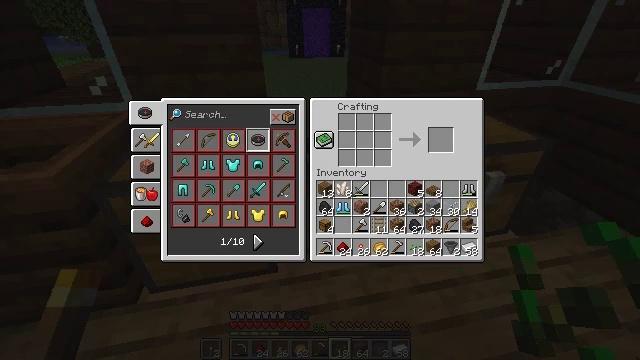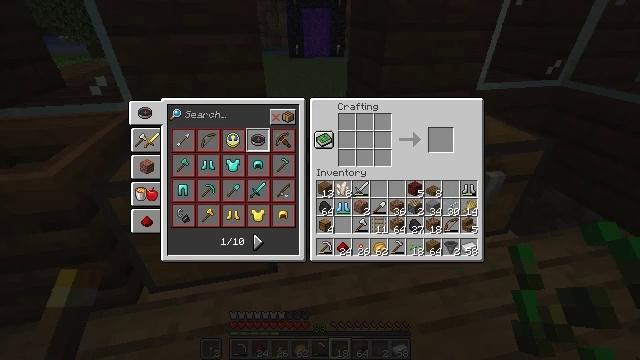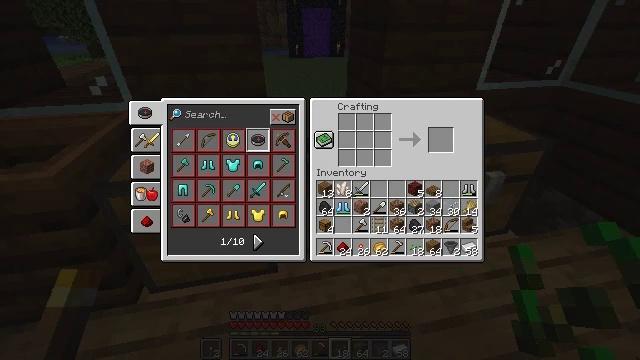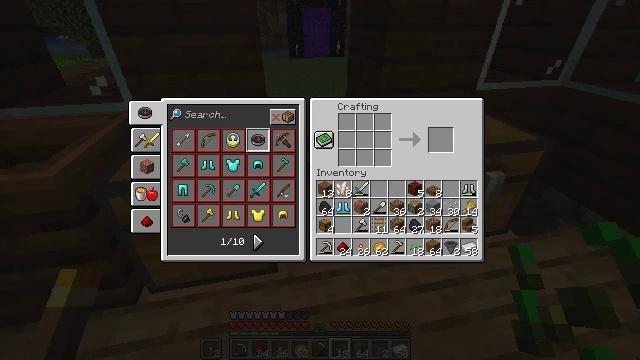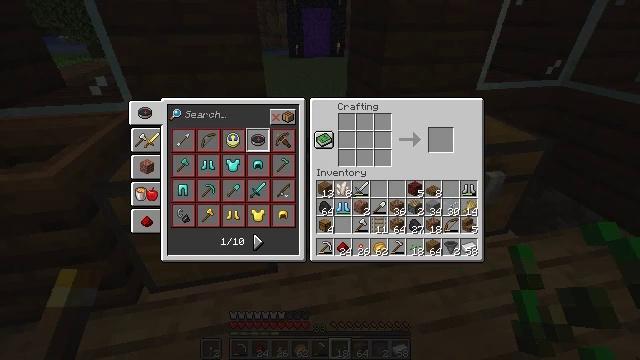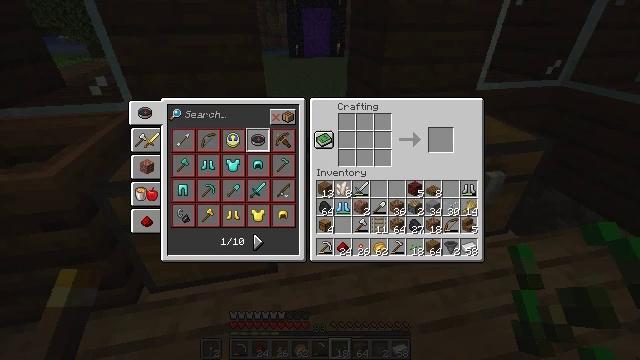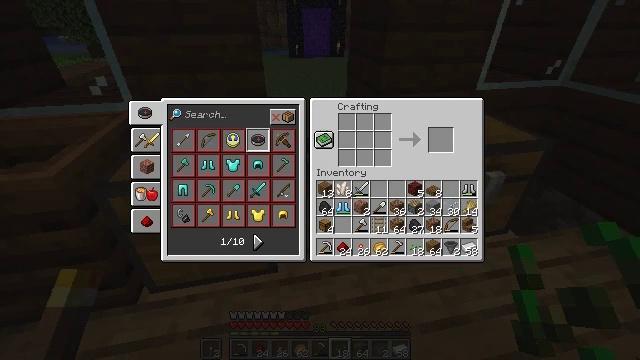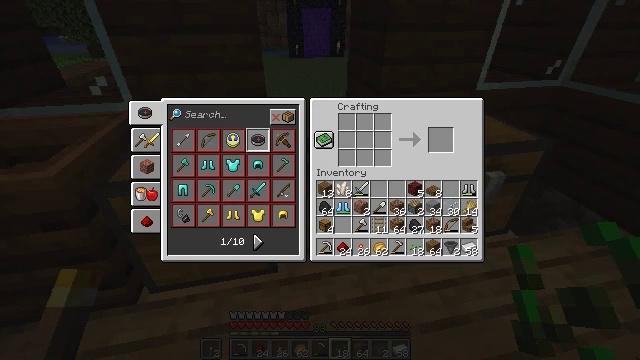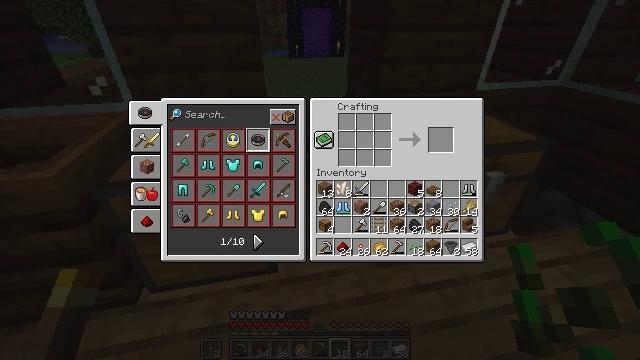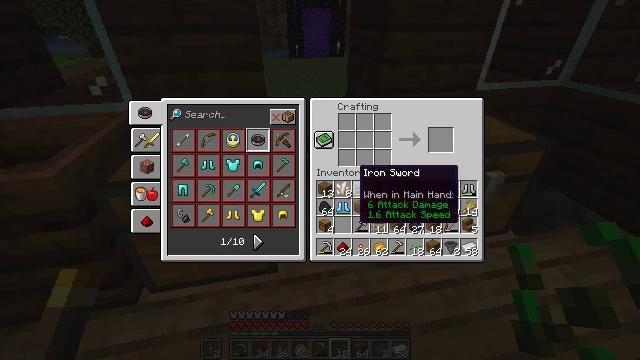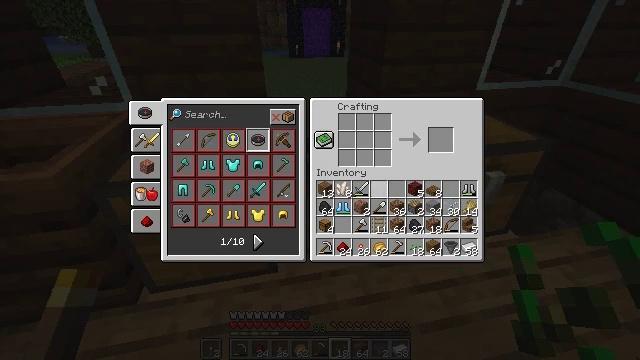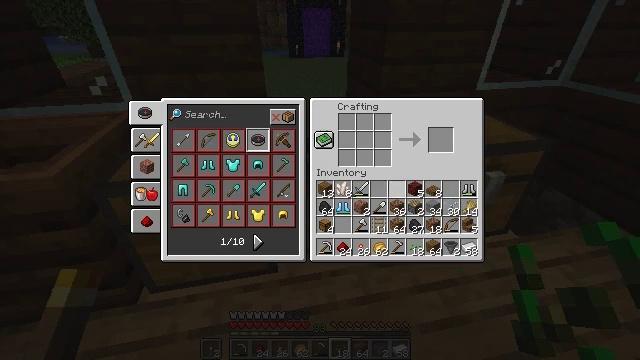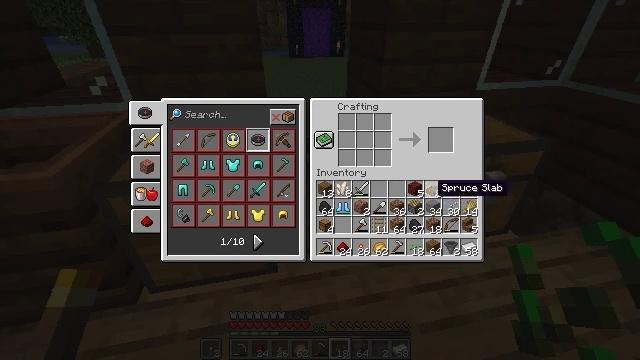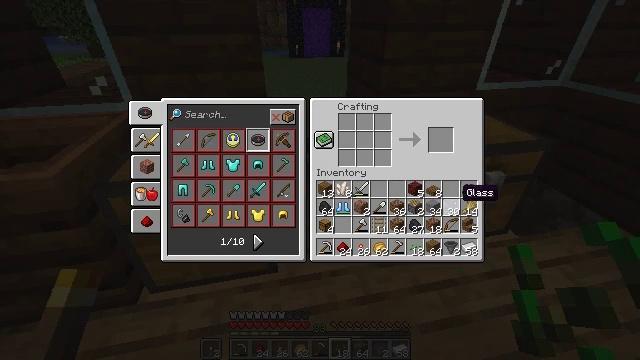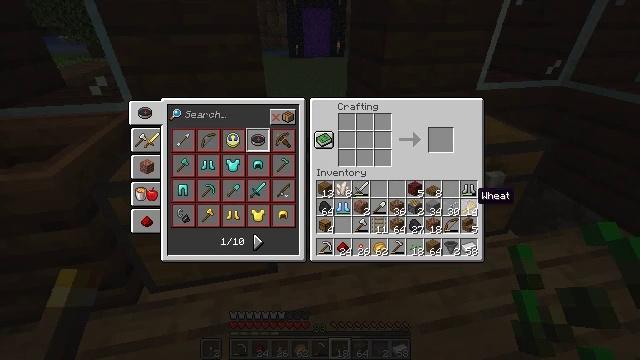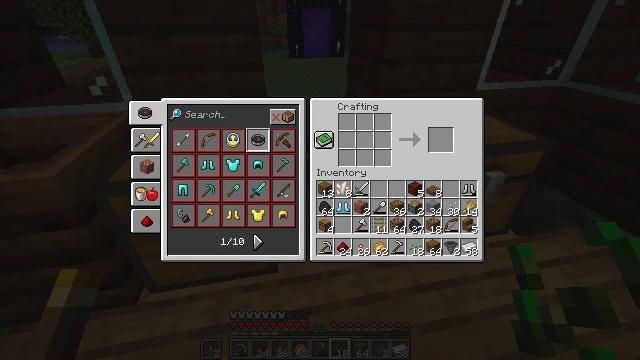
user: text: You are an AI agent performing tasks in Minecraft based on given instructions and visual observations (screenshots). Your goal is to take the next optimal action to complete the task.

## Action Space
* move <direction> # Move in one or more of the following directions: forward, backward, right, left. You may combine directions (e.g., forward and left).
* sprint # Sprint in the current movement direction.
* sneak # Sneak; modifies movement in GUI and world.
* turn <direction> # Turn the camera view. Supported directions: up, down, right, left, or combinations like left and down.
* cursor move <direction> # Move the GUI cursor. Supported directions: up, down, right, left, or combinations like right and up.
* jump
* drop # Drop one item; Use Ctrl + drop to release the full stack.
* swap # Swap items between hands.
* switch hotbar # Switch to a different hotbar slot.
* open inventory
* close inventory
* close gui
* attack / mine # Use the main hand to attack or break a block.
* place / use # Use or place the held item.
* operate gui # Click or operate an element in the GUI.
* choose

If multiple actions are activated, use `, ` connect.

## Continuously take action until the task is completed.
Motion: motion action
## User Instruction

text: Produce a hay block by combining wheat.
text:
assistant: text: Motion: no_op
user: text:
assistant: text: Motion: no_op
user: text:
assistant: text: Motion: no_op
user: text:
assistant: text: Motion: no_op
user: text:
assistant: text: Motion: no_op
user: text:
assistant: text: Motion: no_op
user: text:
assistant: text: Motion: no_op
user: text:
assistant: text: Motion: no_op
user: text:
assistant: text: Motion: cursor move right
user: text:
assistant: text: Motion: cursor move right
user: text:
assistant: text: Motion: cursor move right
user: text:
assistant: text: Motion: cursor move right
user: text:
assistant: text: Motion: cursor move right
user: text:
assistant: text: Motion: cursor move right
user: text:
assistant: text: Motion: cursor move right
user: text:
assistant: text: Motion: no_op
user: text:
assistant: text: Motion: no_op
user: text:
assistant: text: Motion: no_op
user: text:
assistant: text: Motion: no_op
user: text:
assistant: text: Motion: no_op
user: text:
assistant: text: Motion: no_op
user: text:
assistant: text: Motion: no_op
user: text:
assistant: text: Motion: no_op
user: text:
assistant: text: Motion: no_op
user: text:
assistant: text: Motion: operate gui
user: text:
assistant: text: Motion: operate gui
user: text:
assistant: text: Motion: operate gui
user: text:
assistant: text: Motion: cursor move left and up
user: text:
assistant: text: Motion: cursor move left and up
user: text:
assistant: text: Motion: cursor move left and up